Field crop: maize
Growth stage: 1
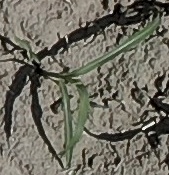
Species: sorghum